Field crop: tomato
Growth stage: 1
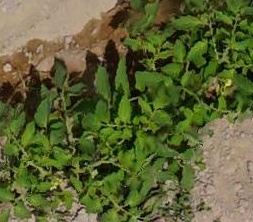
Species: tomato